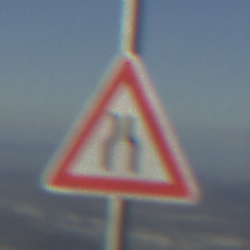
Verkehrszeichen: VerengteFahrbahn
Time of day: SunriseSunset
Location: Outdoor (Nature)
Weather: PartlyCloudy
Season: NotSpecified
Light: Natural